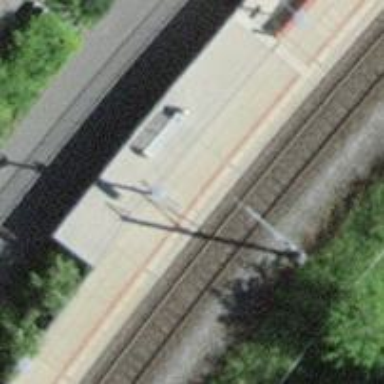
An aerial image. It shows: Close-up of railway platform edge.